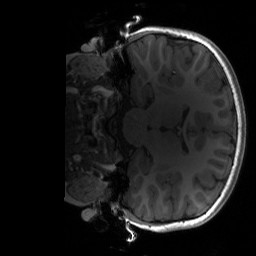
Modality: T1w
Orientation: coronal
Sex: female
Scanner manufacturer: siemens
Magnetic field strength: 3 T
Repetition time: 1.9 s
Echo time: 0.00243 s